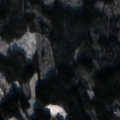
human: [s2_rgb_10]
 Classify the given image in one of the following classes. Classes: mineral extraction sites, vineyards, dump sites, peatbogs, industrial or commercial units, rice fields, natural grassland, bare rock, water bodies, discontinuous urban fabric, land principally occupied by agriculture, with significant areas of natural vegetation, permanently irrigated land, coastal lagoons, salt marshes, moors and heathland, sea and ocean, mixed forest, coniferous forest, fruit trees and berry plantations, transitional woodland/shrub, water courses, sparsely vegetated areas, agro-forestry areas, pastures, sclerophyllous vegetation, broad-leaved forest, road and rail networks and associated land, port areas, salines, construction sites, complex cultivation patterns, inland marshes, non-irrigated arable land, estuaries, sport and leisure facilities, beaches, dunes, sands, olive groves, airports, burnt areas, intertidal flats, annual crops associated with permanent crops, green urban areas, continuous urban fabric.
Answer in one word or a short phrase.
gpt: land principally occupied by agriculture, with significant areas of natural vegetation, coniferous forest, mixed forest, transitional woodland/shrub, water bodies